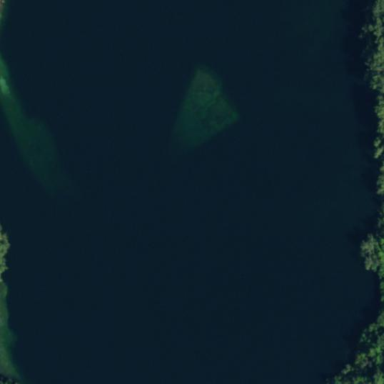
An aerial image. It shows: Serene lake surrounded by nature.